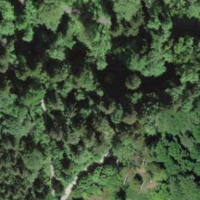
EUNIS habitat code: 43
Species observed at this site:
Neottia nidus-avis